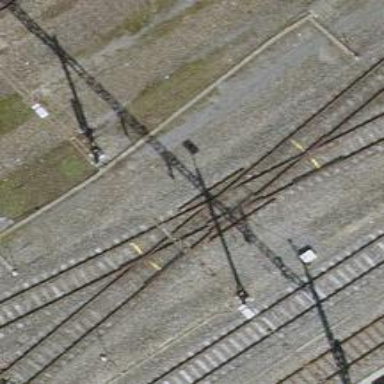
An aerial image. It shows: Railway crossing.